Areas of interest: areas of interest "Chongqing University B District Football Field"
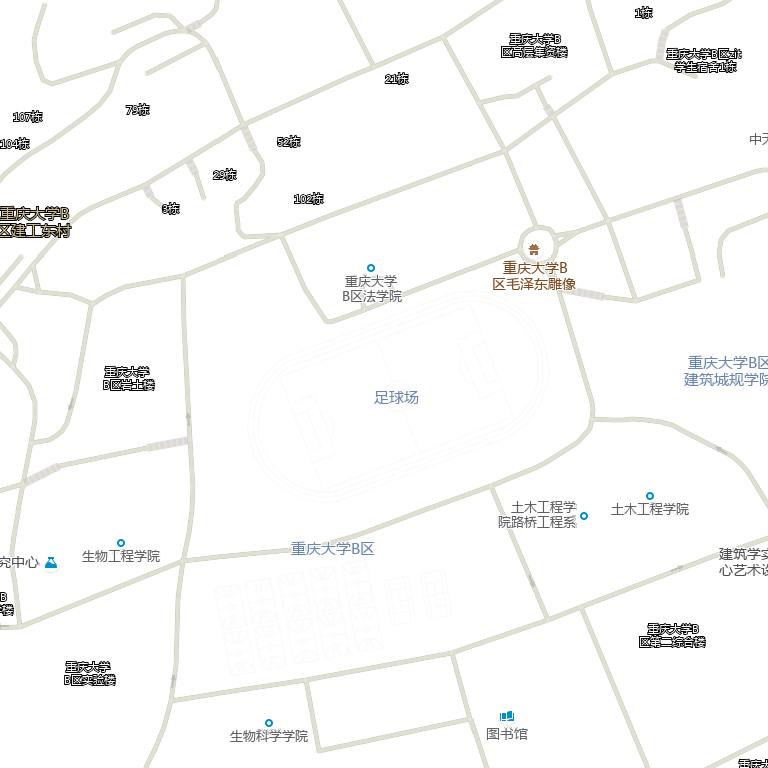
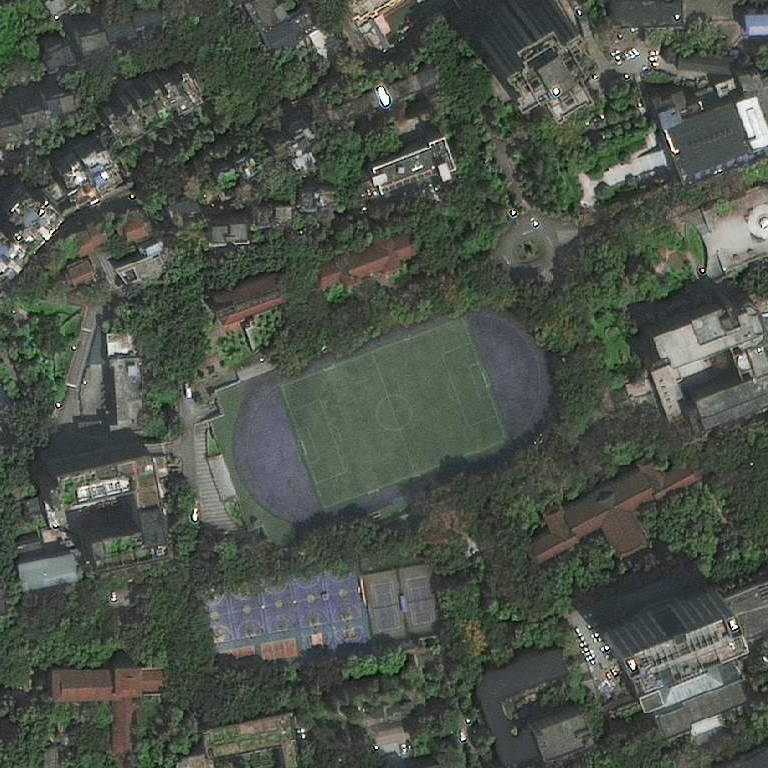